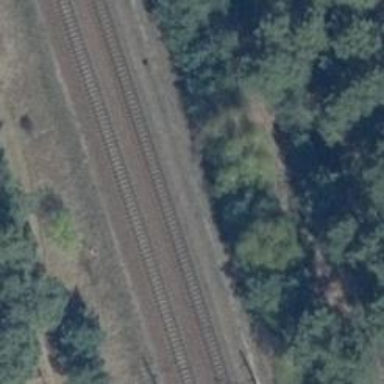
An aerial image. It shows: Railway signal.